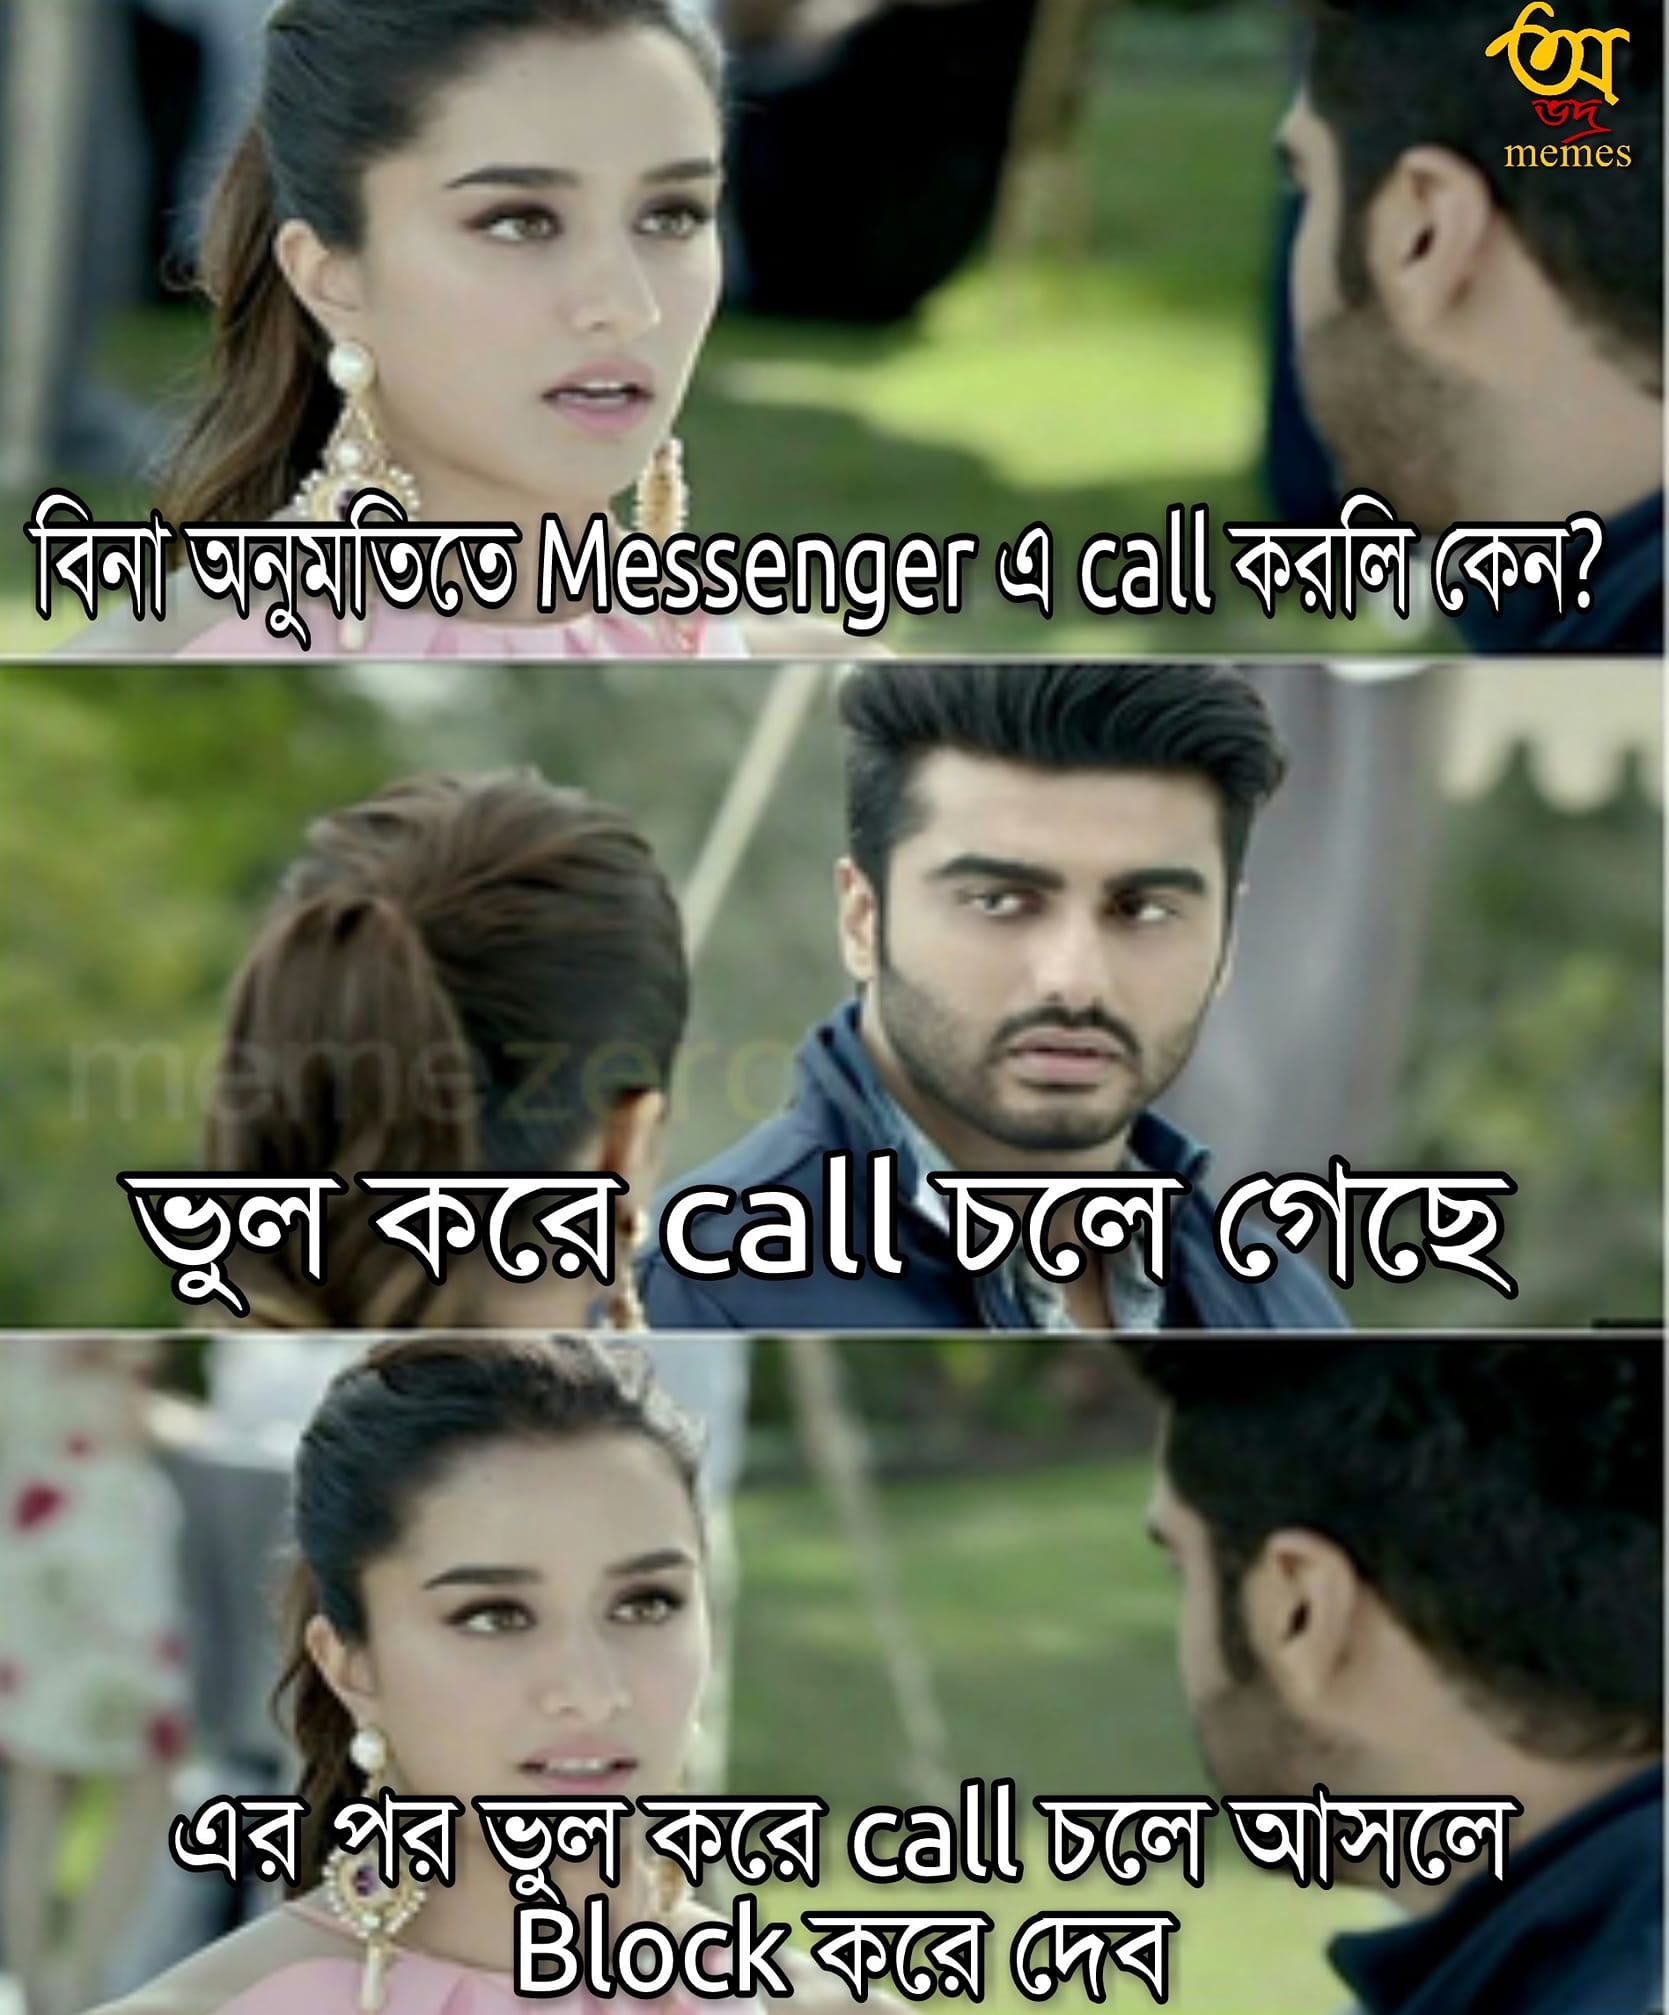
Caption: বিনা অনুমতিতে  Messenger এ  call করলি কেন ?    ভুল করে call চলে গেছে  এর পর ভুল করে call  চলে আসলে Block করে দেব
Label: non-hate